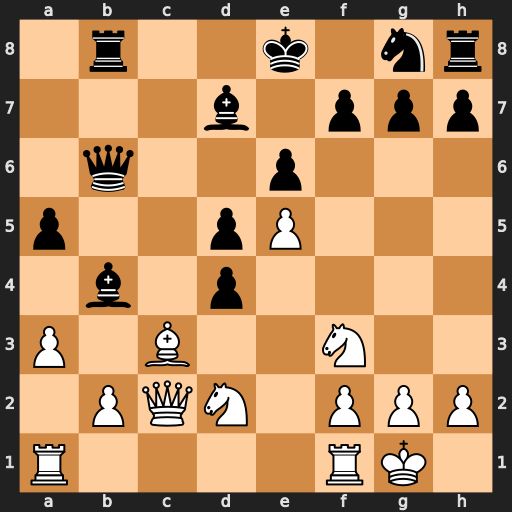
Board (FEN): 1r2k1nr/3b1ppp/1q2p3/p2pP3/1b1p4/P1B2N2/1PQN1PPP/R4RK1
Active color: w
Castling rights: k
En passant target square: -
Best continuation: Bxd4 Qd8 axb4